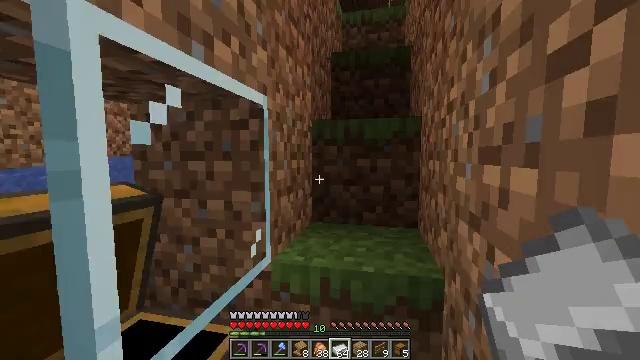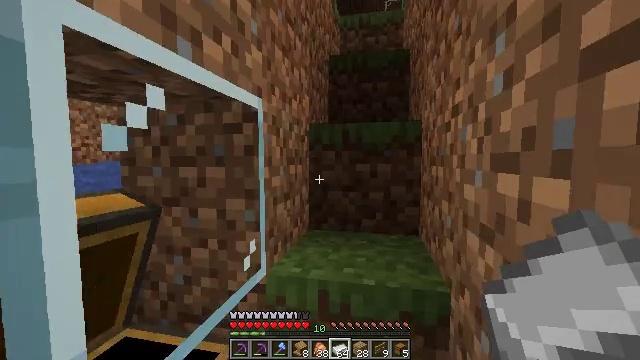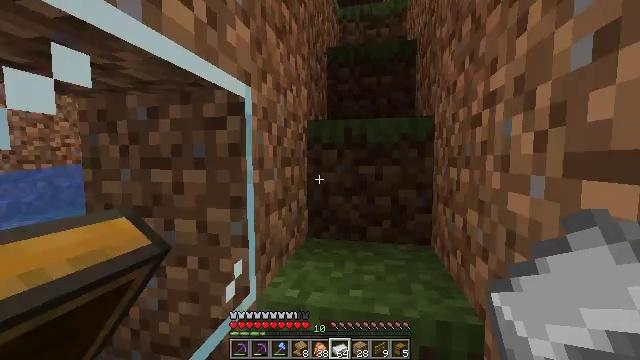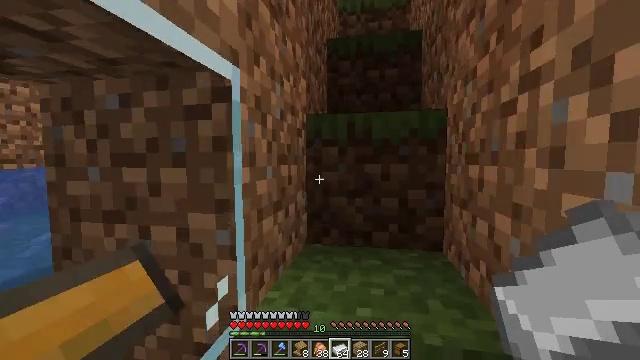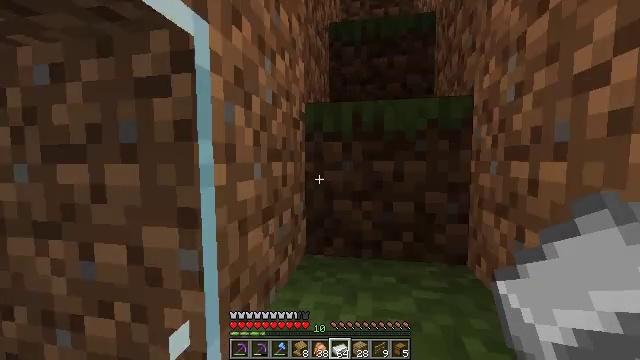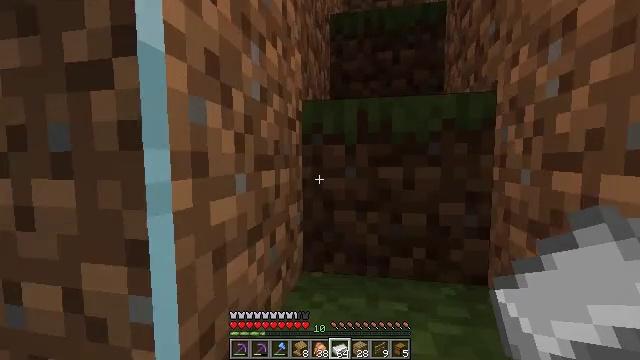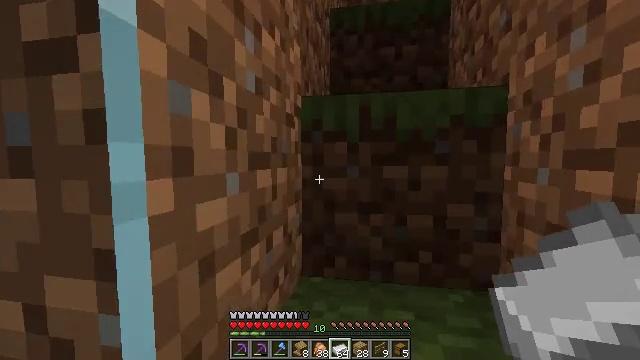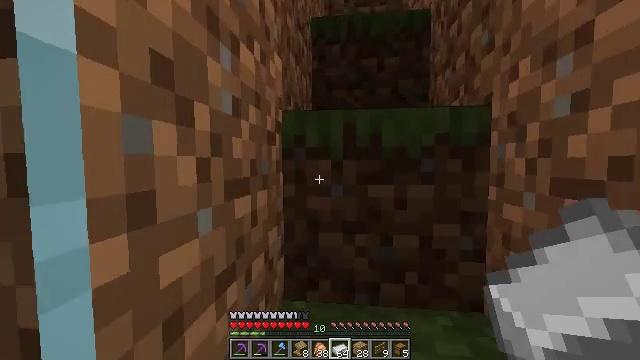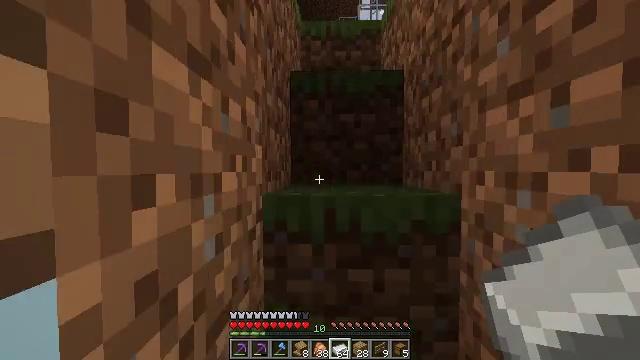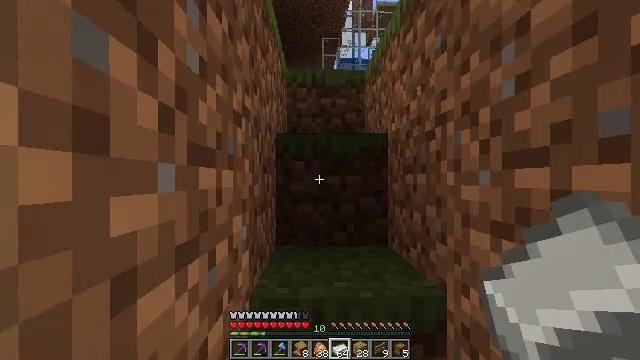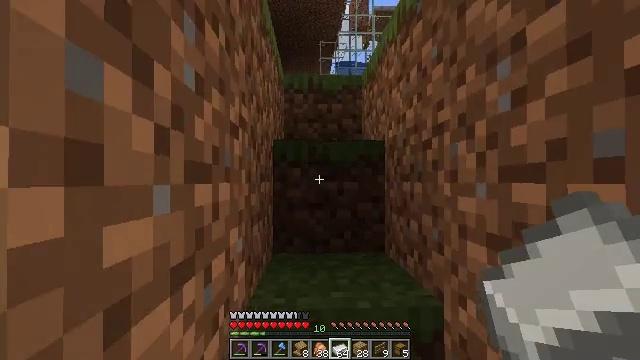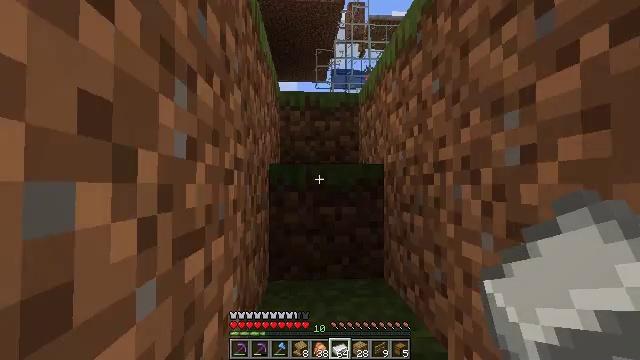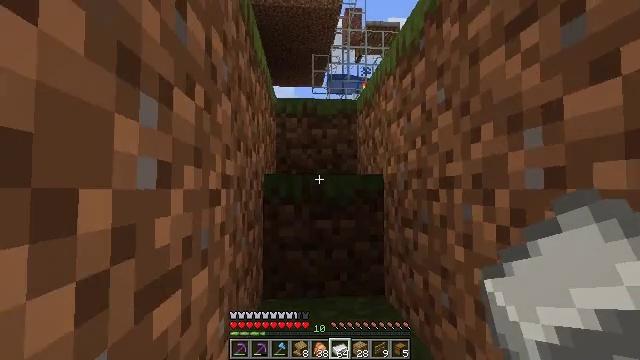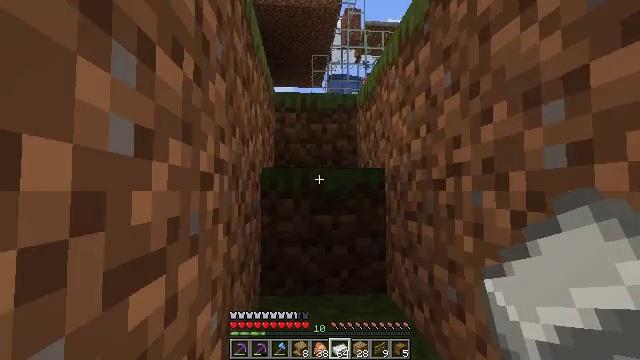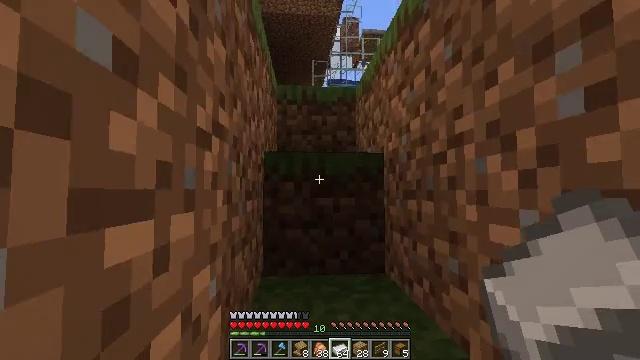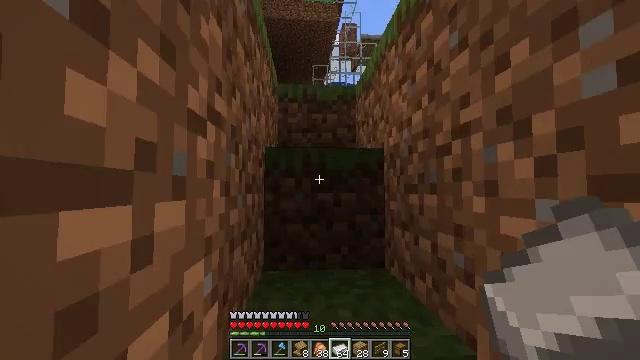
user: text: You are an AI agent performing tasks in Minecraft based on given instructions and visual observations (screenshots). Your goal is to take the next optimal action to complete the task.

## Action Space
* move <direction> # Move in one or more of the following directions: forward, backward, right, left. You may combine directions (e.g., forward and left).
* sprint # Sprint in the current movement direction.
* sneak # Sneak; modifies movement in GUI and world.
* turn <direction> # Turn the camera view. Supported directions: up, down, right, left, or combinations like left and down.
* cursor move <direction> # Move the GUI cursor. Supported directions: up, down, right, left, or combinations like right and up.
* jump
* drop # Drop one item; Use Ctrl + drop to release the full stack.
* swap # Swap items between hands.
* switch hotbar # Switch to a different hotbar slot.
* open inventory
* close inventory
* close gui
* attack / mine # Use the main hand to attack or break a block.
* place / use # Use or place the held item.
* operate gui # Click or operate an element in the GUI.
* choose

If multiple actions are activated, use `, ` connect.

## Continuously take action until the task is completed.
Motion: motion action
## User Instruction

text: Use a crafting table to create an emerald.
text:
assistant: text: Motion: move forward
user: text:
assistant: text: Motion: move forward
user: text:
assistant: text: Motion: move forward
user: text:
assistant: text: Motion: move forward
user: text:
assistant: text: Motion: move forward
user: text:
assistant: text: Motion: move forward
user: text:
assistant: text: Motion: move forward, turn right, jump
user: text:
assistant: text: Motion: move forward, turn right and up, jump
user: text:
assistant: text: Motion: move forward, turn right and up, jump
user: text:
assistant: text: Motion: move forward, jump
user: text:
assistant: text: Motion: move forward, jump
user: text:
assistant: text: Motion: move forward, jump
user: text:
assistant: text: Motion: move forward, sprint, jump
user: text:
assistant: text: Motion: move forward, sprint, jump
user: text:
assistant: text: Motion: move forward, sprint, jump
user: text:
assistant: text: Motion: move forward, sprint, jump
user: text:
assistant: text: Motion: move forward, sprint, jump
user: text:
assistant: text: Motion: move forward, jump
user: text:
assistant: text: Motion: move forward, jump
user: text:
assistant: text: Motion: move forward, jump
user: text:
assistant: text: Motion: move forward, turn up, jump
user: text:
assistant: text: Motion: move forward, jump
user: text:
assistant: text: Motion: move forward, sprint, jump
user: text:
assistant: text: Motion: move forward, sprint, jump
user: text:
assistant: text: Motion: move forward, sprint, jump
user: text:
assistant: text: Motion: move forward, sprint, jump
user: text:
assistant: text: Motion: move forward, sprint, jump
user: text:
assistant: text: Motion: move forward, jump
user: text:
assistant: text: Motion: move forward, turn right and down, jump
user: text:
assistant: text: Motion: move forward, turn right and down, jump